The image is a wavelet scalogram (time versus scale/frequency) of a rolling-element bearing's vibration signal. Classify the bearing condition as one of: normal, inner_race, outer_race, ball.
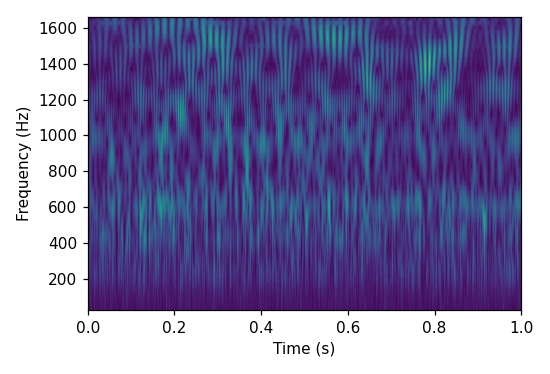
Answer: outer_race